Question: I am browsing the internet trying to find something that would be usefull in my Android App.
I have my GPS location and several markers added to Google Map. When I turn around the location arrow is ponting wherever I am facing. My concern is if there is any way to determine on which marker I am pointing at? I have made a picture to clarify this.

I presume I can get compass bearing using getRotationMatrix() method, but how can I determine angle between location and the marker?
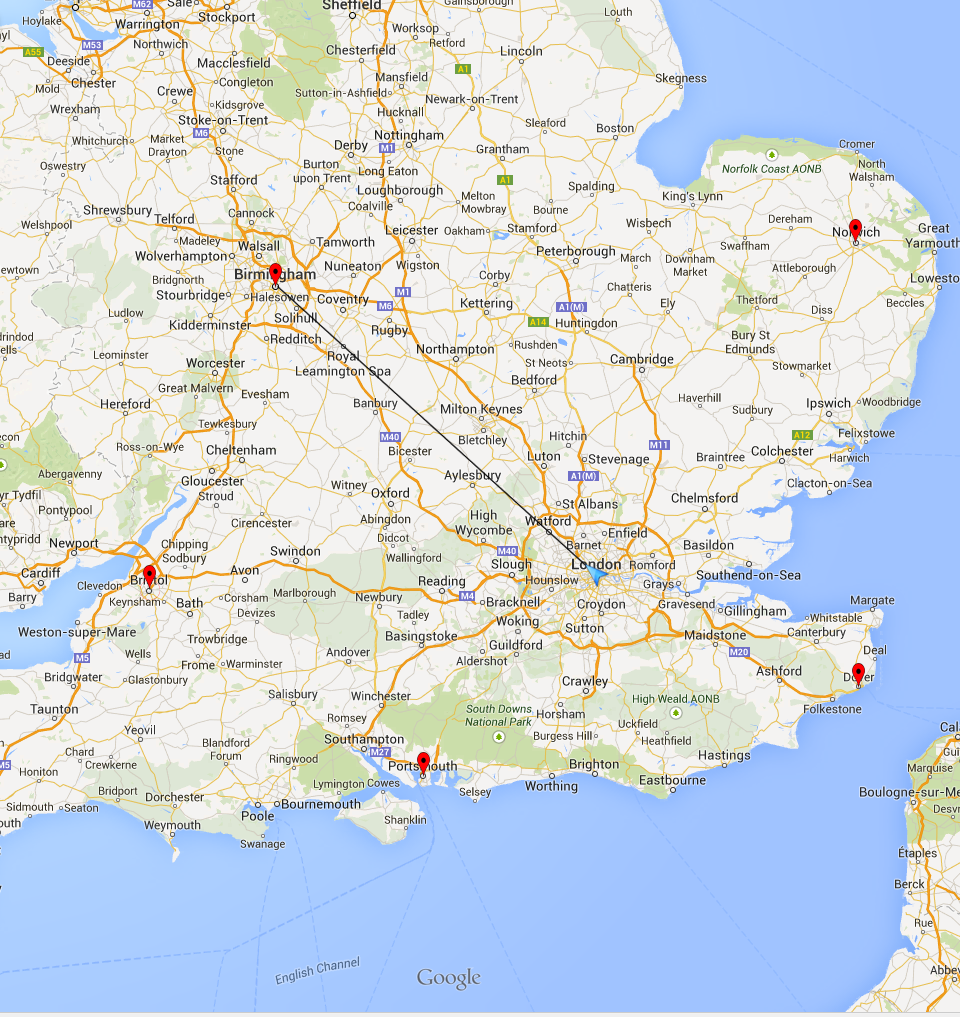
Answer: Checkout Compass class in this project: <URL>
I have used it succsesfully in this app: <URL>
Regards.
After reading your question again, i have realized that I did not give you enough details for "pointing to marker" part. Please check full class below. To calculate pointing direction, us startBearing and stopBearing methods.
Note that bearing degrees are changing with device rotation in BringMeBack class with setBearingDegrees method. Thats is not what you need, so you just have to remove locationManager and to put static bearing coordinate. And call that method only once.
Extended compass class:
'''
package com.gps.bitlab;
import android.content.Context;
import android.hardware.Sensor;
import android.hardware.SensorEvent;
import android.hardware.SensorEventListener;
import android.hardware.SensorManager;
import android.os.Bundle;
import android.support.v4.app.FragmentActivity;
import android.util.Log;
import android.view.animation.Animation;
import android.view.animation.RotateAnimation;
import android.widget.ImageView;
import com.gps.bitlab.fragment.MessageDialogFragment;
import com.gps.bitlab.util.Utility;
public class Compass implements SensorEventListener {
private static final String TAG = "Compass";
private SensorManager sensorManager;
private Sensor gsensor;
private Sensor msensor;
private float[] mGravity = new float[3];
private float[] mGeomagnetic = new float[3];
private float azimuth = 0f;
private float currectAzimuth = 0;
private boolean bearing = false;
private float bearingDegrees = -1;
// compass arrow to rotate
public ImageView arrowView = null;
FragmentActivity activity;
public Compass(FragmentActivity activity) {
this.activity = activity;
sensorManager = (SensorManager) activity.getApplicationContext()
.getSystemService(Context.SENSOR_SERVICE);
gsensor = sensorManager.getDefaultSensor(Sensor.TYPE_ACCELEROMETER);
msensor = sensorManager.getDefaultSensor(Sensor.TYPE_MAGNETIC_FIELD);
}
public void start() {
boolean deviceSensorCompatible = true;
if(!sensorManager.registerListener(this, gsensor, SensorManager.SENSOR_DELAY_GAME))
deviceSensorCompatible = false;
if(!sensorManager.registerListener(this, msensor, SensorManager.SENSOR_DELAY_GAME))
deviceSensorCompatible = false;
if(!deviceSensorCompatible) {
Utility.ShowMessage(activity, activity.getString(R.string.erroroccured), activity.getString(R.string.deviceIncompatible), 1);
stop();
}
}
public void startBearing()
{
bearing = true;
start();
}
public void setBearingDegrees(float bearingDegrees)
{
this.bearingDegrees = bearingDegrees;
}
public void stop() {
sensorManager.unregisterListener(this);
}
public void stopBearing()
{
bearing = false;
stop();
}
private void adjustArrow() {
if (arrowView == null) {
Log.i(TAG, "arrow view is not set");
return;
}
Animation an = new RotateAnimation(-currectAzimuth, -azimuth,
Animation.RELATIVE_TO_SELF, 0.5f, Animation.RELATIVE_TO_SELF,
0.5f);
currectAzimuth = azimuth;
an.setDuration(250);
an.setRepeatCount(0);
an.setFillAfter(true);
arrowView.startAnimation(an);
}
@Override
public void onSensorChanged(SensorEvent event) {
final float alpha = 0.97f;
synchronized (this) {
if (event.sensor.getType() == Sensor.TYPE_ACCELEROMETER) {
mGravity[0] = alpha * mGravity[0] + (1 - alpha)
* event.values[0];
mGravity[1] = alpha * mGravity[1] + (1 - alpha)
* event.values[1];
mGravity[2] = alpha * mGravity[2] + (1 - alpha)
* event.values[2];
// mGravity = event.values;
// Log.e(TAG, Float.toString(mGravity[0]));
}
if (event.sensor.getType() == Sensor.TYPE_MAGNETIC_FIELD) {
// mGeomagnetic = event.values;
mGeomagnetic[0] = alpha * mGeomagnetic[0] + (1 - alpha)
* event.values[0];
mGeomagnetic[1] = alpha * mGeomagnetic[1] + (1 - alpha)
* event.values[1];
mGeomagnetic[2] = alpha * mGeomagnetic[2] + (1 - alpha)
* event.values[2];
// Log.e(TAG, Float.toString(event.values[0]));
}
float R[] = new float[9];
float I[] = new float[9];
boolean success = SensorManager.getRotationMatrix(R, I, mGravity,
mGeomagnetic);
if (success) {
float orientation[] = new float[3];
SensorManager.getOrientation(R, orientation);
// Log.d(TAG, "azimuth (rad): " + azimuth);
azimuth = (float) Math.toDegrees(orientation[0]); // orientation
azimuth = (azimuth + 360) % 360;
if(bearing) {
if(bearingDegrees != -1) {
azimuth -= bearingDegrees;
adjustArrow();
}
}
else
adjustArrow();
// Log.d(TAG, "azimuth (deg): " + azimuth);
}
}
}
@Override
public void onAccuracyChanged(Sensor sensor, int accuracy) {
}
}
'''
Class that use pointing to location functionality:
'''
package com.gps.bitlab;
import android.content.Intent;
import android.location.Location;
import android.location.LocationListener;
import android.location.LocationManager;
import android.support.v7.app.ActionBarActivity;
import android.os.Bundle;
import android.util.Log;
import android.view.MenuItem;
import android.view.View;
import android.view.WindowManager;
import android.widget.FrameLayout;
import android.widget.ImageView;
import android.widget.LinearLayout;
import com.gps.bitlab.R;
import com.gps.bitlab.fragment.OnDialogClickListener;
import com.gps.bitlab.util.Utility;
public class BringMeBack extends ActionBarActivity implements LocationListener, OnDialogClickListener {
LocationManager locMng;
Location location;
double lat;
double lon;
double alt;
String name;
Compass compass;
FrameLayout bearingParentLayout;
LinearLayout BaseLayout;
ImageView arrow;
boolean layoutReplaced = false;
@Override
protected void onCreate(Bundle savedInstanceState) {
super.onCreate(savedInstanceState);
Utility.SetLocalization(this);
setContentView(R.layout.activity_bring_me_back);
getWindow().addFlags(WindowManager.LayoutParams.FLAG_KEEP_SCREEN_ON);
getActionBar().setDisplayHomeAsUpEnabled(true);
bearingParentLayout = (FrameLayout)findViewById(R.id.bearingParentLayout);
BaseLayout = Utility.GetLoadingView(getLayoutInflater(), getString(R.string.waitingForLocation));
if(savedInstanceState != null)
{
lat = savedInstanceState.getDouble("lat");
lon = savedInstanceState.getDouble("lon");
alt = savedInstanceState.getDouble("alt");
name = savedInstanceState.getString("name");
}
else {
lat = getIntent().getExtras().getDouble("lat");
lon = getIntent().getExtras().getDouble("lon");
alt = getIntent().getExtras().getDouble("alt");
name = getIntent().getExtras().getString("name");
}
if(name != null && !name.equals(""))
getActionBar().setTitle(name);
locMng = (LocationManager)getSystemService(LOCATION_SERVICE);
location = new Location(LocationManager.GPS_PROVIDER);
location.setLongitude(lon);
location.setLatitude(lat);
location.setAltitude(alt);
arrow = (ImageView)findViewById(R.id.bearingArrow);
compass = new Compass(this);
compass.arrowView = arrow;
arrow.setVisibility(View.GONE);
bearingParentLayout.addView(BaseLayout);
}
@Override
public boolean onOptionsItemSelected(MenuItem item) {
// Handle action bar item clicks here. The action bar will
// automatically handle clicks on the Home/Up button, so long
// as you specify a parent activity in AndroidManifest.xml.
int id = item.getItemId();
if (id == android.R.id.home) {
BringMeBack.this.finish();
}
return super.onOptionsItemSelected(item);
}
@Override
protected void onPause() {
super.onPause();
compass.stopBearing();
locMng.removeUpdates(this);
}
@Override
protected void onResume() {
super.onResume();
compass.startBearing();
RequestLocationUpdates();
}
@Override
public void onLocationChanged(Location currentLocation) {
float bearing = currentLocation.bearingTo(location);
Log.d("Location bearing", String.valueOf(bearing));
compass.setBearingDegrees(bearing);
if(!layoutReplaced) {
bearingParentLayout.removeView(BaseLayout);
arrow.setVisibility(View.VISIBLE);
layoutReplaced = true;
}
}
@Override
public void onStatusChanged(String s, int i, Bundle bundle) {
}
@Override
public void onProviderEnabled(String s) {
Log.d("GPS", "Service enabled");
RequestLocationUpdates();
}
@Override
public void onProviderDisabled(String s) {
locMng.removeUpdates(this);
Utility.ShowMessage(BringMeBack.this, getString(R.string.locationServiceDisabledMessage), getString(R.string.locationServiceDisabled), 0);
}
@Override
public void OnPositiveClick(int key, Object... args) {
startActivity(new Intent(android.provider.Settings.ACTION_LOCATION_SOURCE_SETTINGS));
}
@Override
public void OnNegativeClick(int key, Object... args) {
}
private void RequestLocationUpdates()
{
if(!locMng.isProviderEnabled(LocationManager.GPS_PROVIDER))
Utility.ShowMessage(BringMeBack.this, getString(R.string.locationServiceDisabledMessage), getString(R.string.locationServiceDisabled), 0);
else
locMng.requestLocationUpdates(LocationManager.GPS_PROVIDER, 500, 0, this);
}
}
'''